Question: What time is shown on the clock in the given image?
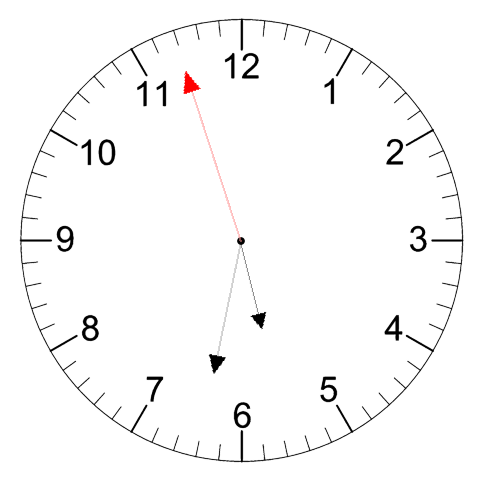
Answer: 05:31:57